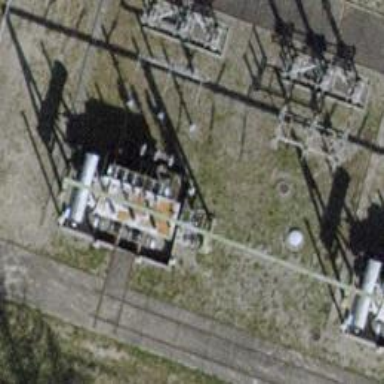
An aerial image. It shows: Power line in the image.